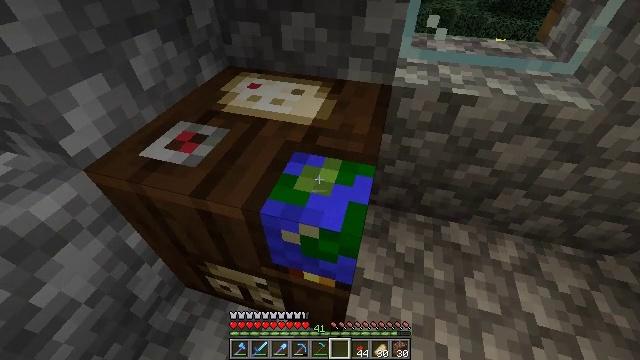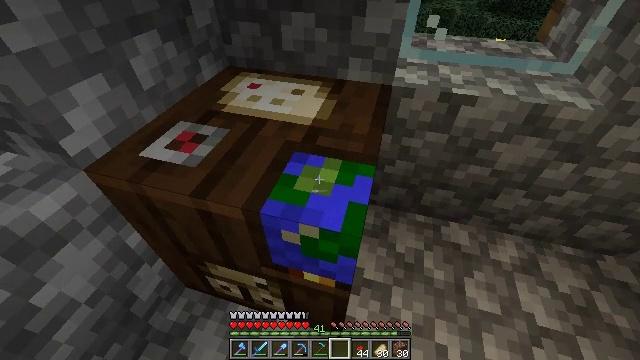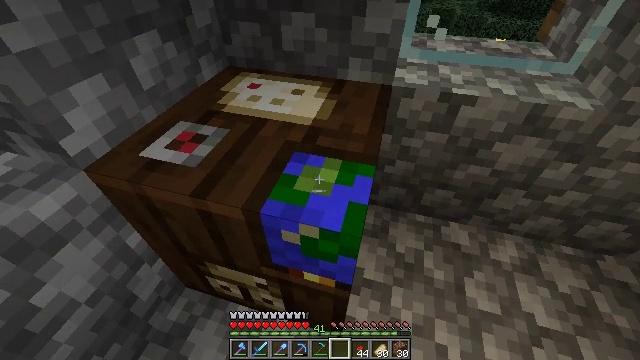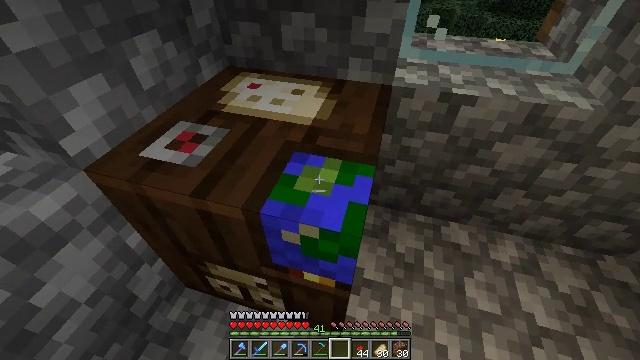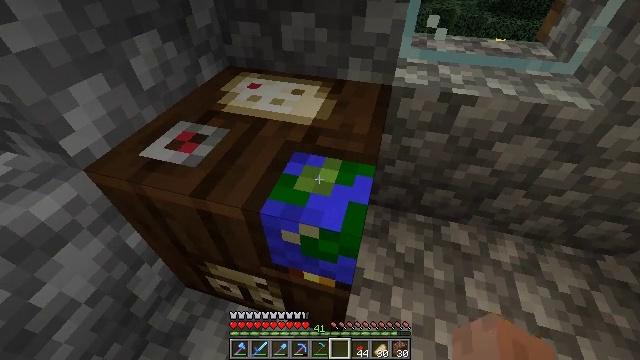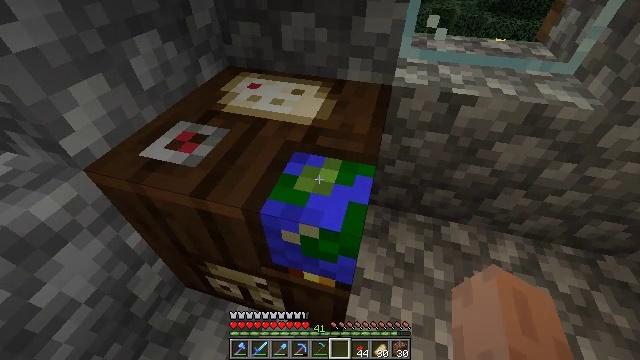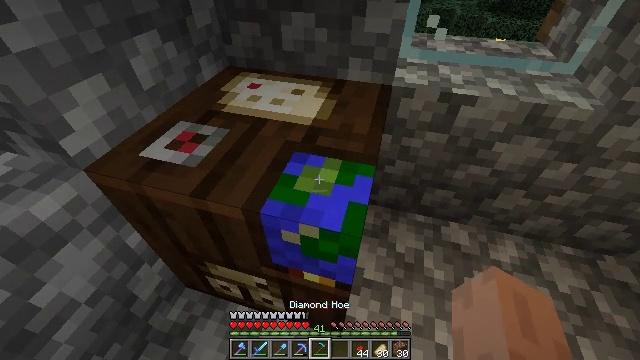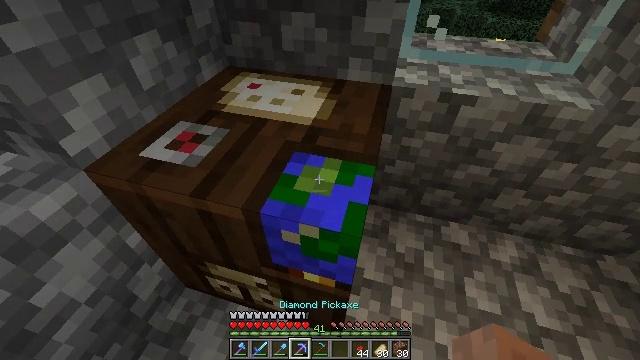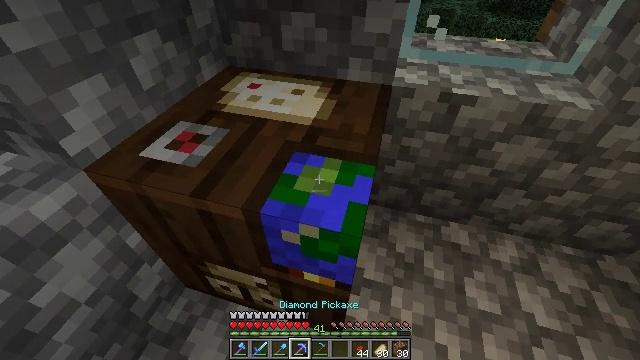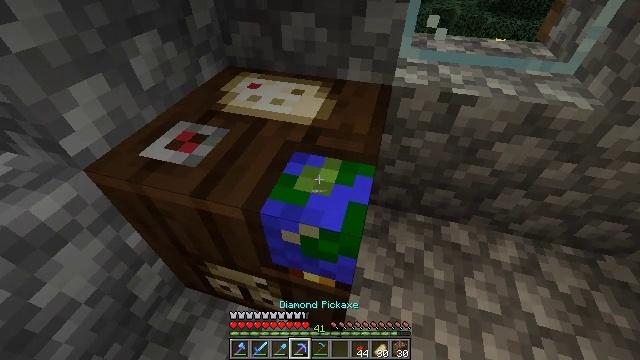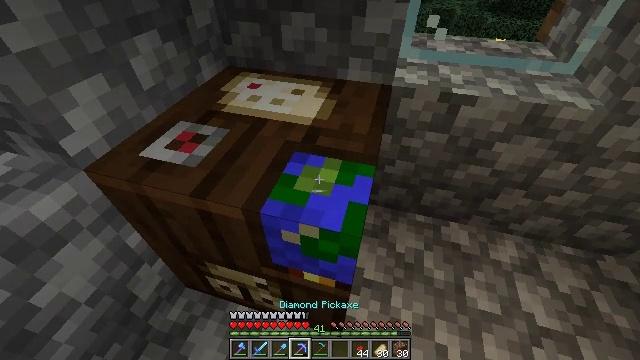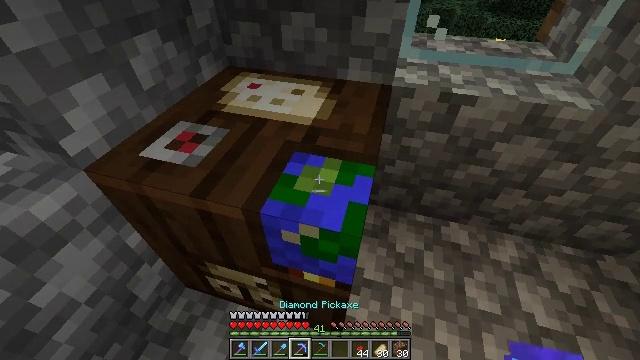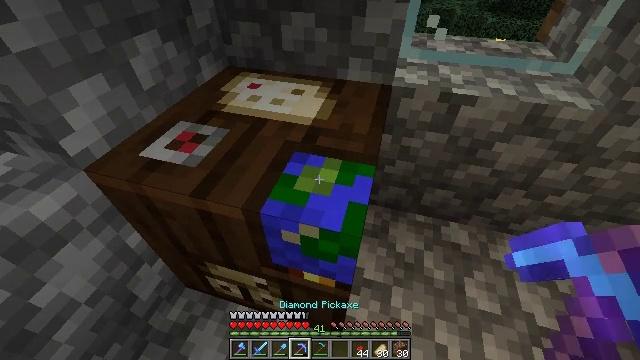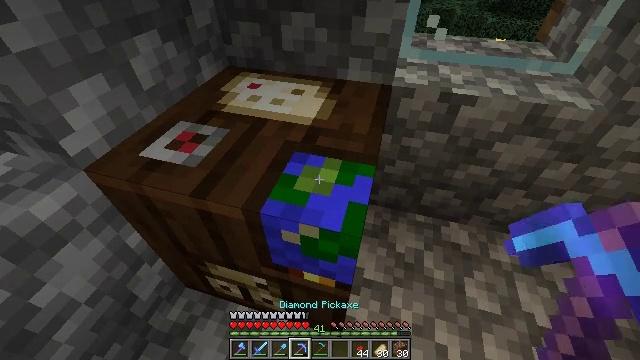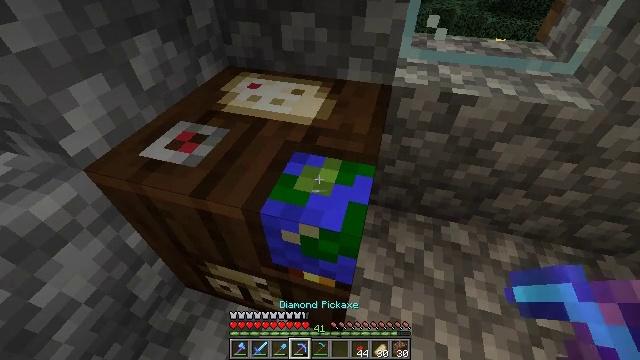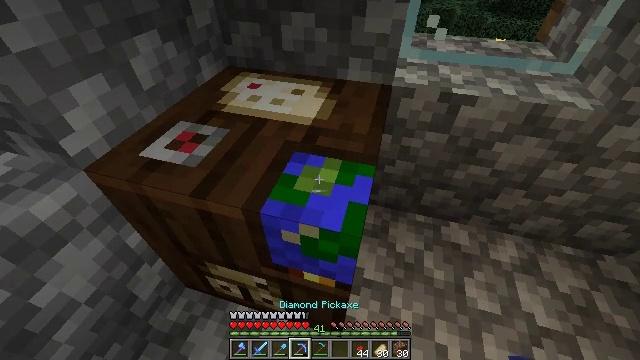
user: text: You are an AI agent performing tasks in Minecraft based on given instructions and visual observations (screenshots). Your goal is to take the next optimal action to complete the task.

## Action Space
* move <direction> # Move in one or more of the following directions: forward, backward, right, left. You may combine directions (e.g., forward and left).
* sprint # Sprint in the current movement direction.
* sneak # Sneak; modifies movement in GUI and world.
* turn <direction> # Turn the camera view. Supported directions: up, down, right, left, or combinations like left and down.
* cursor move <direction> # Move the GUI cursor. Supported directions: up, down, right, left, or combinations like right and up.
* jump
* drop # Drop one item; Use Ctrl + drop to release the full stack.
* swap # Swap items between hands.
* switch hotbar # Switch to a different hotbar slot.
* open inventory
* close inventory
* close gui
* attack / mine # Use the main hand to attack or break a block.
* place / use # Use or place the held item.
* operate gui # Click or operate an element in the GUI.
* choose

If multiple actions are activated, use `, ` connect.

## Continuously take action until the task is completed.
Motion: motion action
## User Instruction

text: Left click on the cartography table to mine it.
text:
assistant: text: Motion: no_op
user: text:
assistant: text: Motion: no_op
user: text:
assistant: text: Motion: no_op
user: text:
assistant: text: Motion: no_op
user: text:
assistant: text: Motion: no_op
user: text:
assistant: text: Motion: no_op
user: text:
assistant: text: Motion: no_op
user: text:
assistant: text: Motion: no_op
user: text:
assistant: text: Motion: no_op
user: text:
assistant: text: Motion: no_op
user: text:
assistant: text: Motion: no_op
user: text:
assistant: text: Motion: no_op
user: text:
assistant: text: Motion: no_op
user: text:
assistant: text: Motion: no_op
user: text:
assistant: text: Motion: no_op
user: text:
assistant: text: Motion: no_op
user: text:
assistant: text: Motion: no_op
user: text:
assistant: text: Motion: no_op
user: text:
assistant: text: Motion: no_op
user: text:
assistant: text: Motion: no_op
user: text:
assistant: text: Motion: no_op
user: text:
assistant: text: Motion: no_op
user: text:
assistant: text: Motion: no_op
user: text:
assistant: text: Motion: no_op
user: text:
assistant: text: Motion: no_op
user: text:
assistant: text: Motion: no_op
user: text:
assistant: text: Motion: no_op
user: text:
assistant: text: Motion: no_op
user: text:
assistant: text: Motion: no_op
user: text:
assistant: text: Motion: no_op